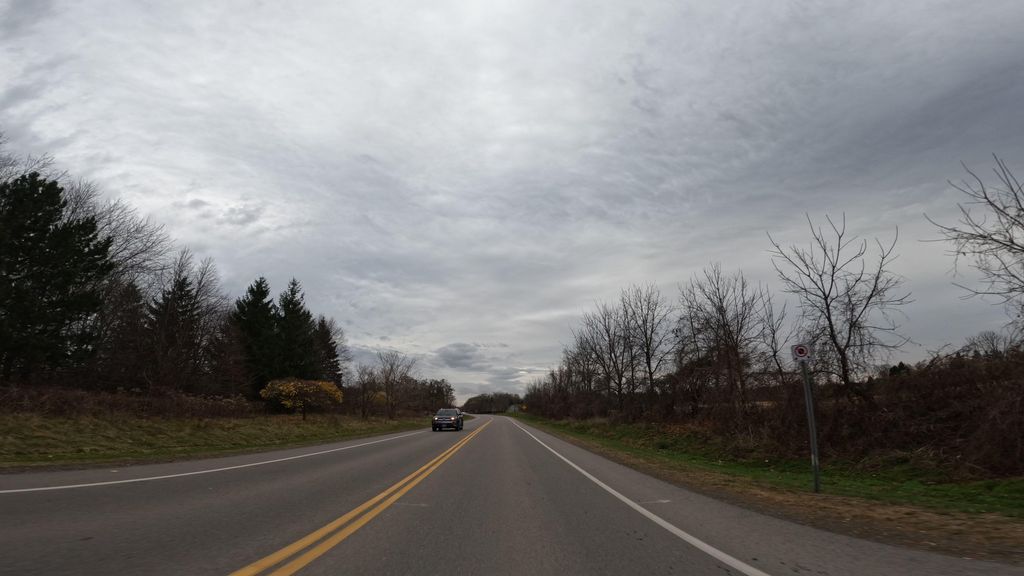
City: hamilton